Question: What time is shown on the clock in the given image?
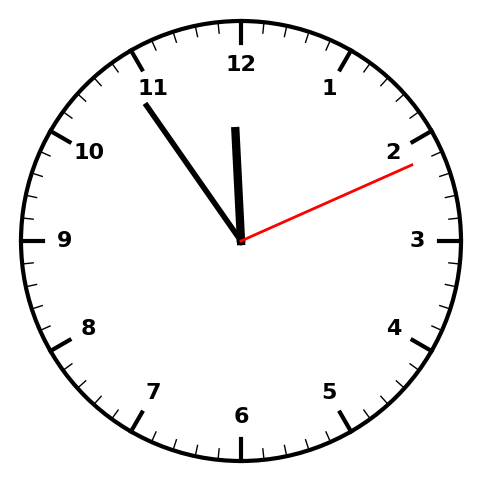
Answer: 11:54:11